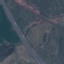
Land use / land cover: Highway